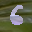
Label: 6